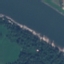
Label: River